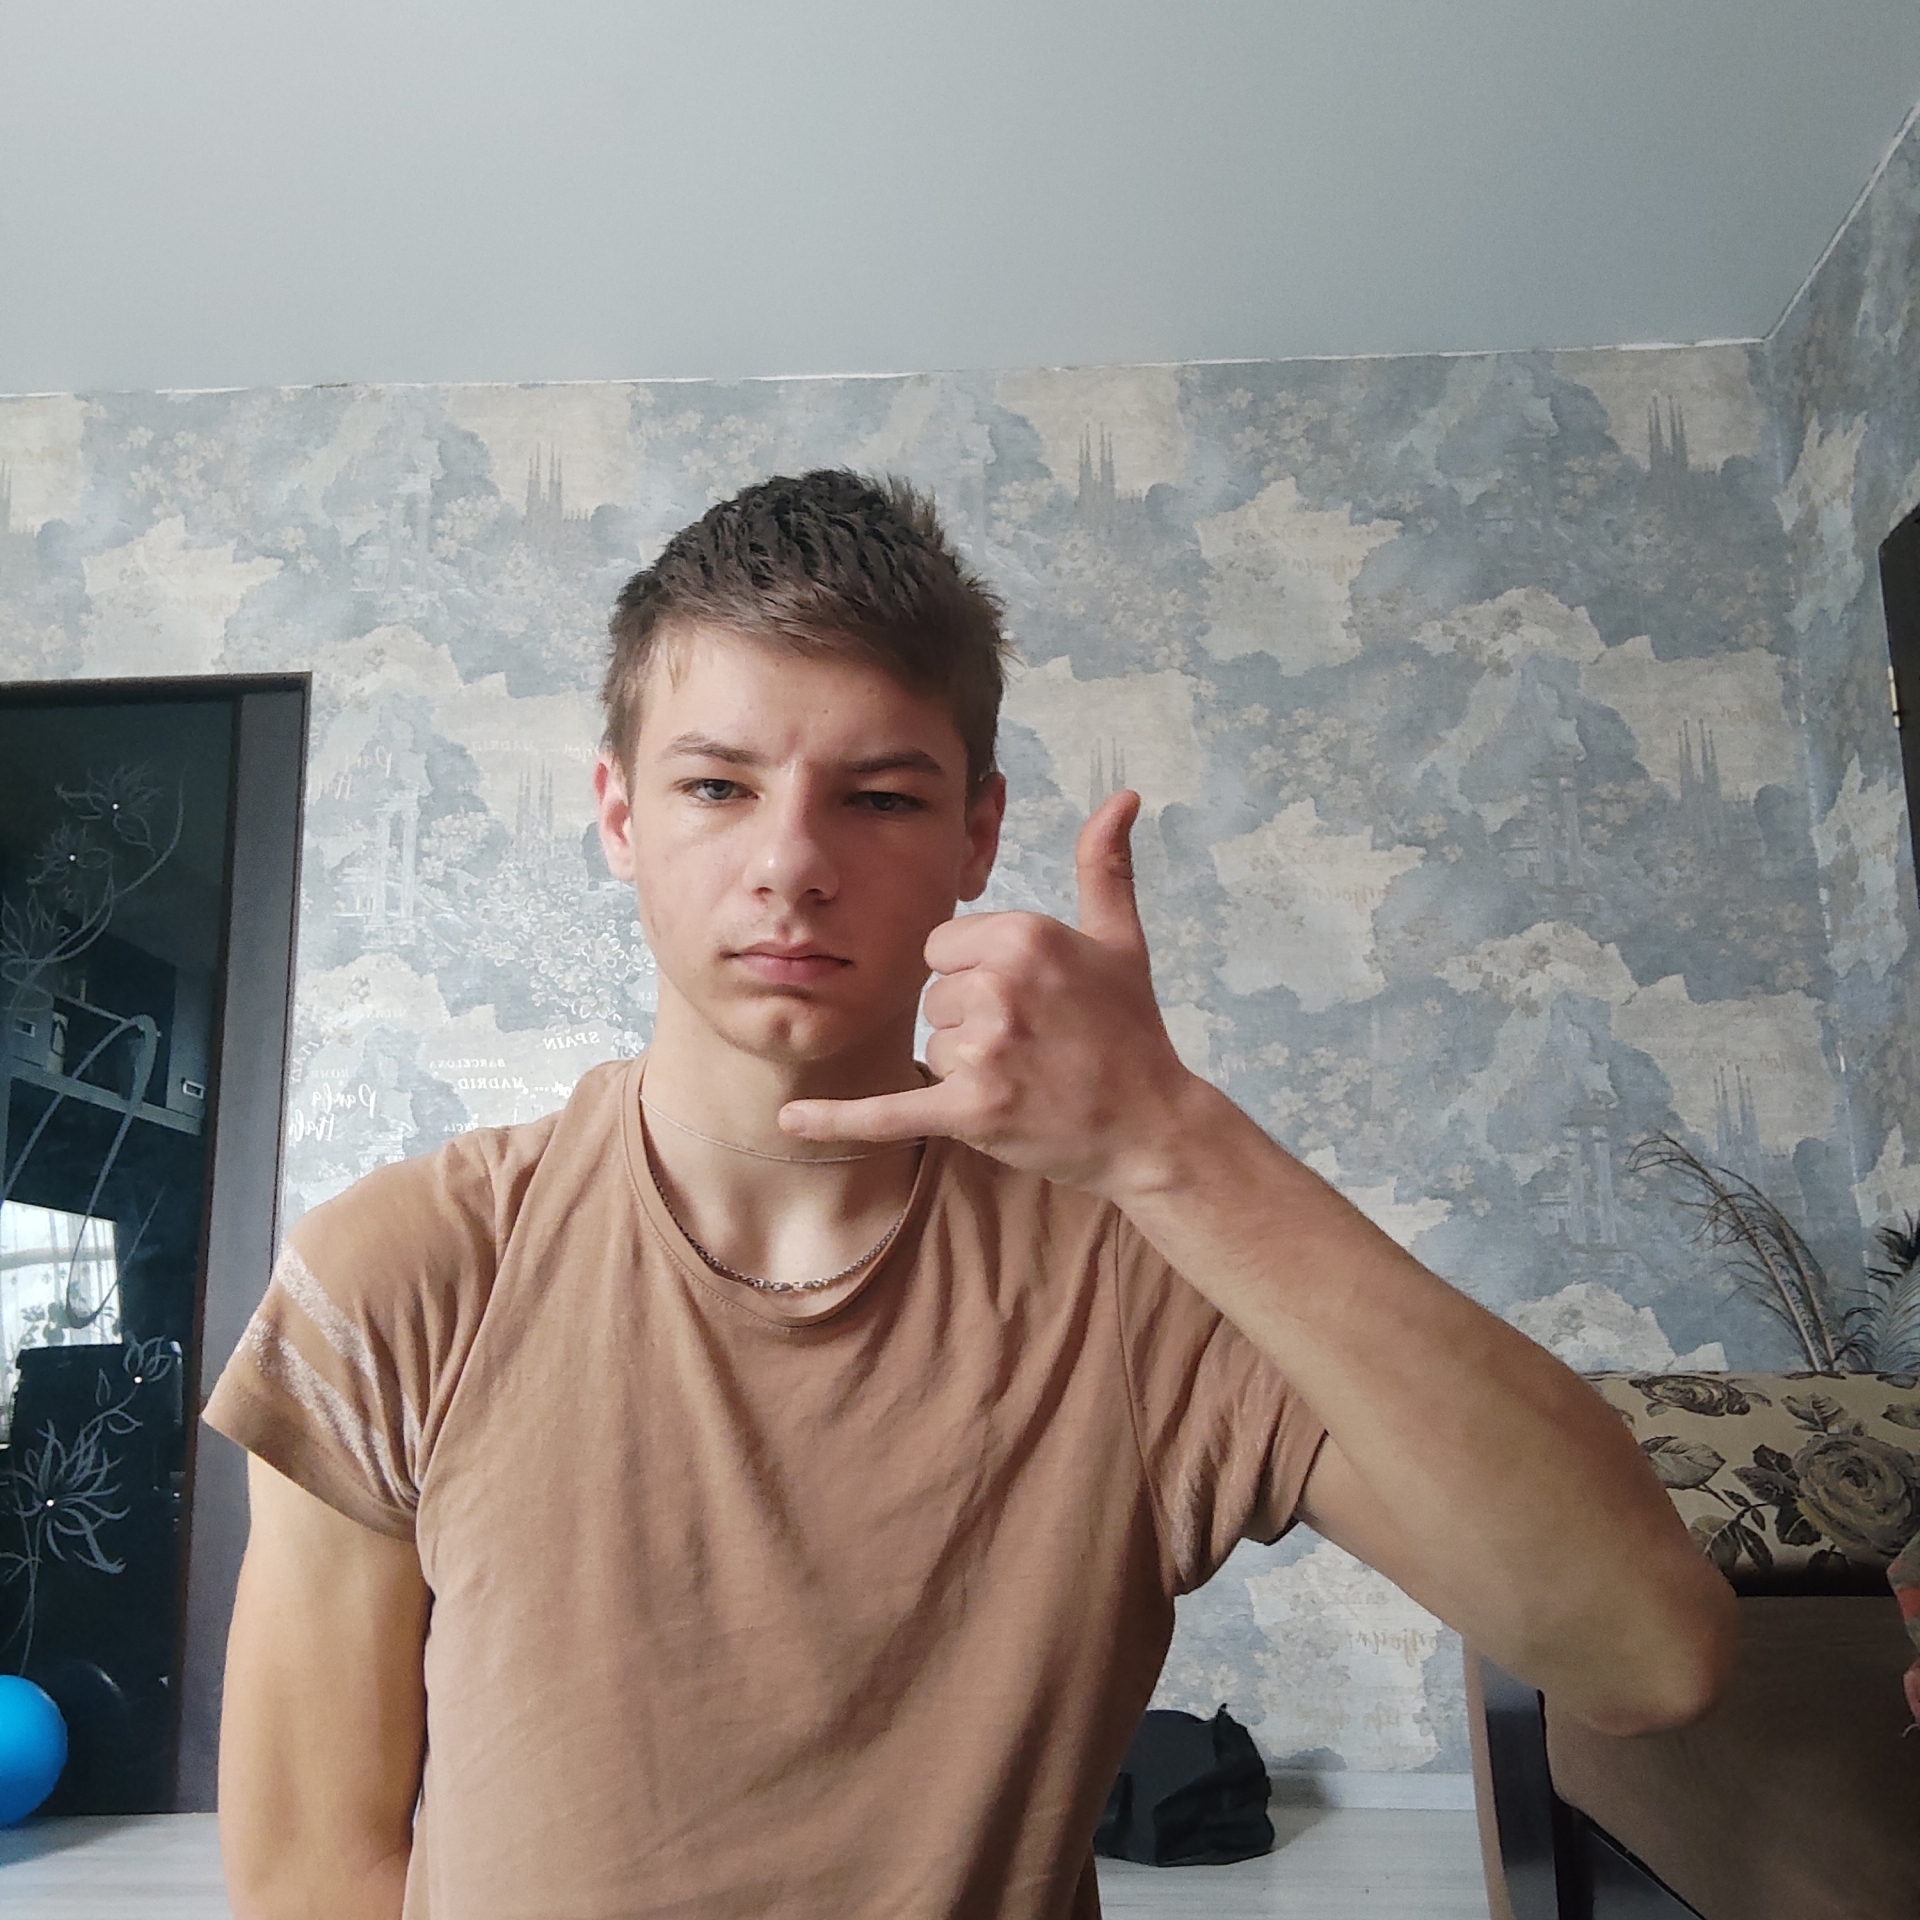
Label: clear